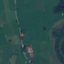
Land use / land cover: Pasture